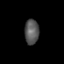
Tissue: prostate
Cell type: T cells
Senescence score: 0.3284
Nuclear area (px): 353
Mean DAPI intensity: 86.541